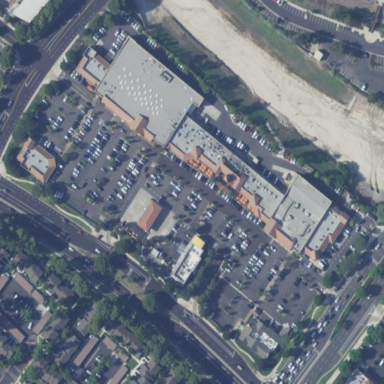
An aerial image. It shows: Retail area.